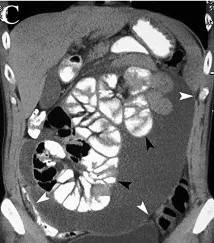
Contrast-enhanced computed tomogram scan revealed dilatation of the duodenum loops (*) and congregated small gut loops (black arrowhead) trapped in the massive ascites surrounded by a membrane (white arrowhead).
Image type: radiology (ct)